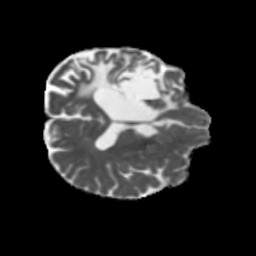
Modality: MD
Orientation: axial
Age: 57
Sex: male
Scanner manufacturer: siemens
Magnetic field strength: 3 T
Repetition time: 5.47 s
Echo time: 0.0854 s